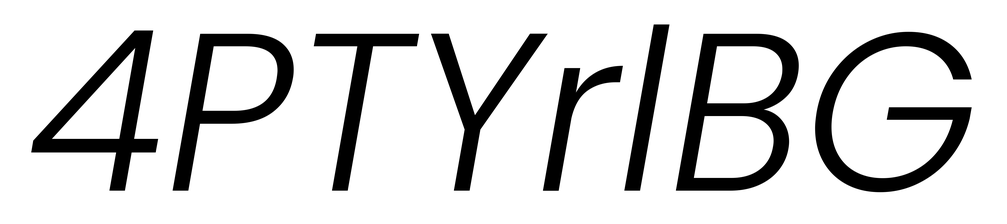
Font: Poppins-LightItalic